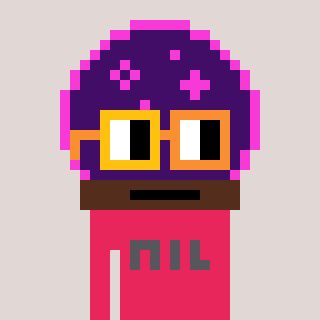
a pixel art character with square yellow and orange glasses, a crystalball-shaped head and a redpinkish-colored body on a warm background